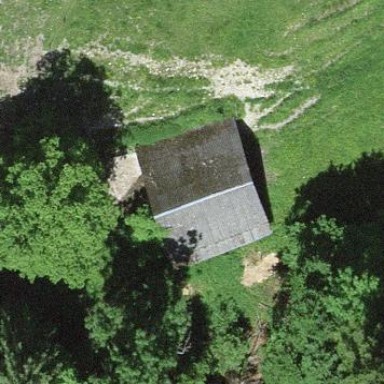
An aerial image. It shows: Rural barn.